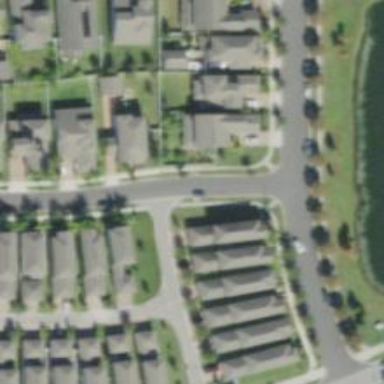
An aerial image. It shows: Alley classified as service road.